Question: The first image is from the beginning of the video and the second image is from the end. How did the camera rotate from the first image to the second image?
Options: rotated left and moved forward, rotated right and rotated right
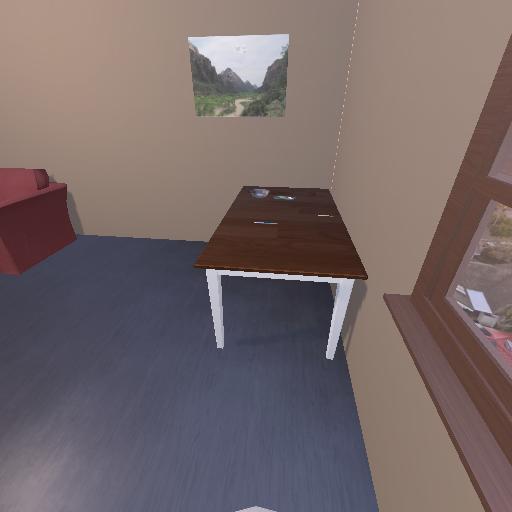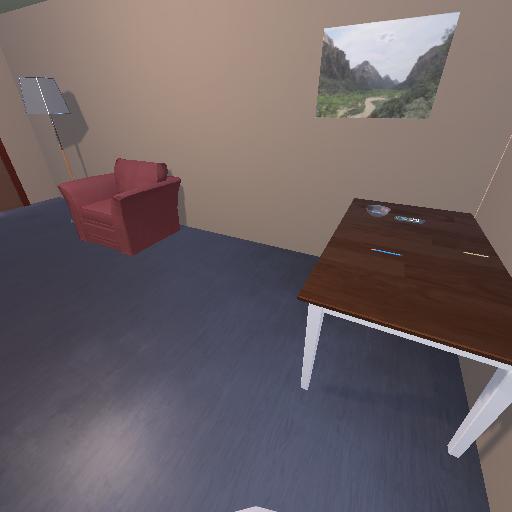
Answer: rotated left and moved forward